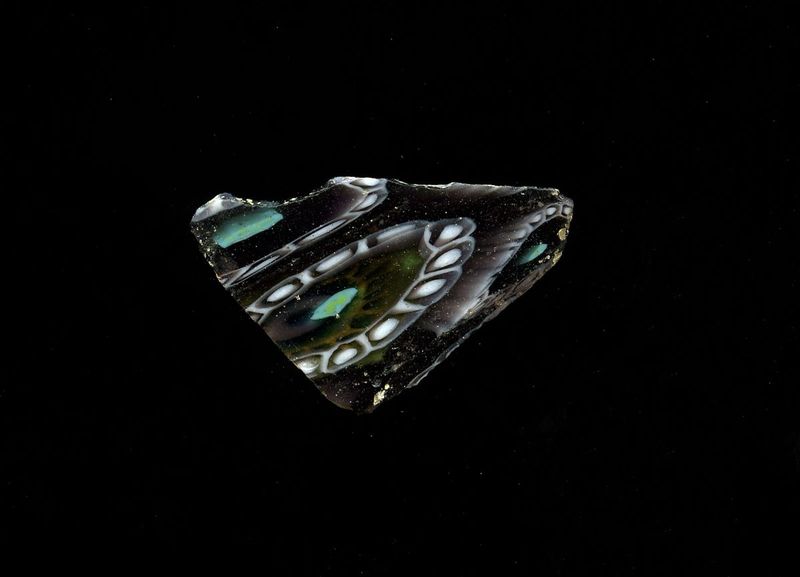
Titel: Mosaikglasfragment
Standort: Hamburg
Institution: Museum für Kunst und Gewerbe Hamburg
Schlagwörter: glas, antike, technik, mosaik, wandschmuck, kaiserzeit, blumenornamente, bodenbeläge, frühe kaiserzeit, prinzipat, römische, millefiori, mittlere, späte